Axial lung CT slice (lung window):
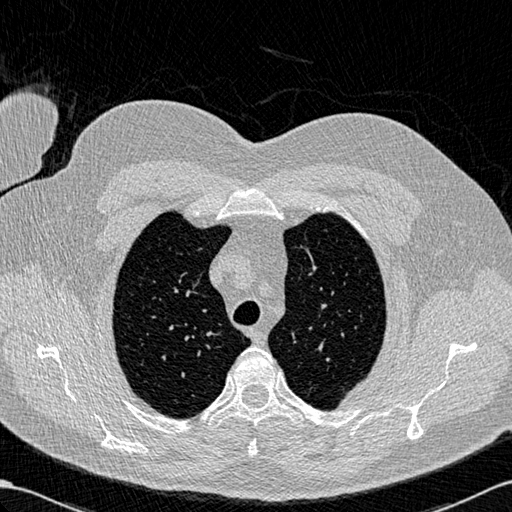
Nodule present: no